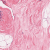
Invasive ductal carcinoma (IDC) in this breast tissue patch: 0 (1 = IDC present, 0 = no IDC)